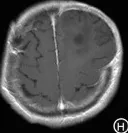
Indicates a point linear enhancement shadow and no edema signal shadow.
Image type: radiology (mri)